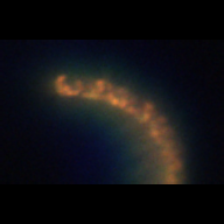
Taxon: Chaetoceros
Group: Diatoms